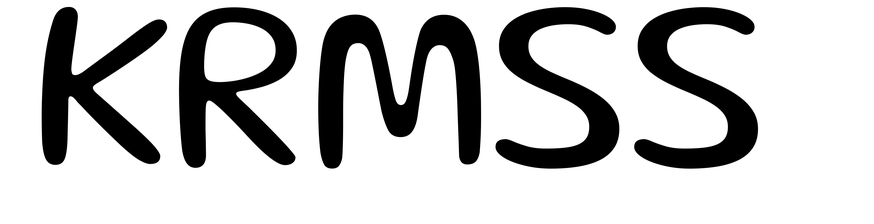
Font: Gluten_Light